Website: macys
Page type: billing-address
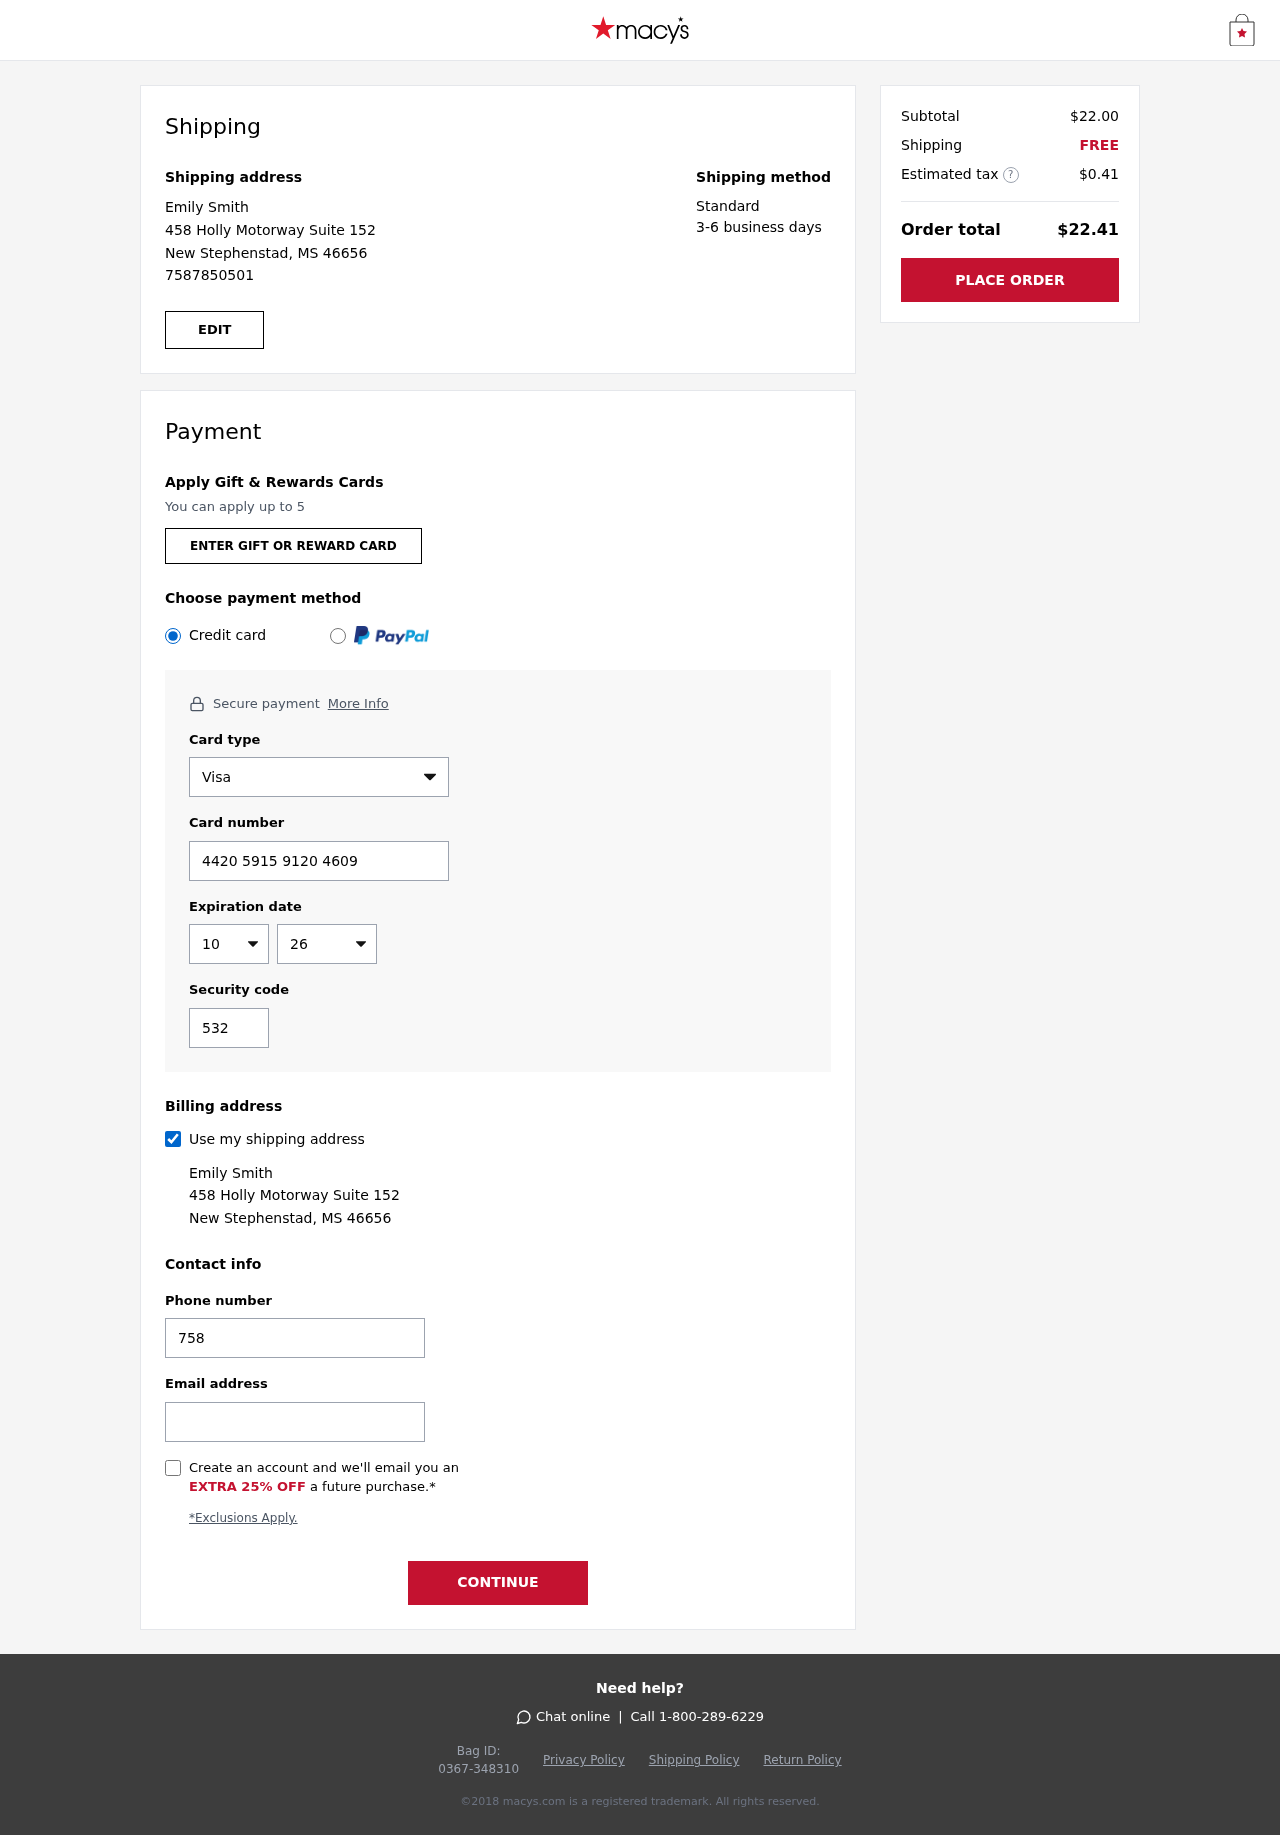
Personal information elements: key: PII_CARD_CVV
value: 532
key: PII_CARD_EXPIRY_MONTH
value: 10
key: PII_CARD_EXPIRY_YEAR
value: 26
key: PII_CARD_NUMBER
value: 4420 5915 9120 4609
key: PII_CARD_TYPE
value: Visa
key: PII_EMAIL
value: emilysmith@hotmail.com
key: PII_FULLNAME
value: Emily Smith
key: PII_PHONE
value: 7587850501
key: PII_STREET
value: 458 Holly Motorway Suite 152
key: PII_CITY_STATE_ZIP
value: New Stephenstad, MS 46656
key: PII_FIRSTNAME
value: Emily
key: PII_LASTNAME
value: Smith
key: PII_FULLNAME2
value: Emily Smith
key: PII_FULLNAME3
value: Emily Smith
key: PII_FIRSTNAME2
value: Emily
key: PII_FIRSTNAME3
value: Emily
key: PII_LASTNAME2
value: Smith
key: PII_LASTNAME3
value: Smith
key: PII_FIRSTNAME_DERIVED
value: Emily
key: PII_LASTNAME_DERIVED
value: Smith
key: PII_FULLNAME_DERIVED
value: Emily Smith
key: PII_NAME_FULL_DERIVED
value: Emily Smith
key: PII_STREET2
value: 458 Holly Motorway Suite 152
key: PII_PHONE2
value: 7587850501
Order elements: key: ORDER_SUBTOTAL
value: $22.00
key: ORDER_SHIPPING_COST
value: FREE
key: ORDER_TAX
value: $0.41
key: ORDER_TOTAL
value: $22.41